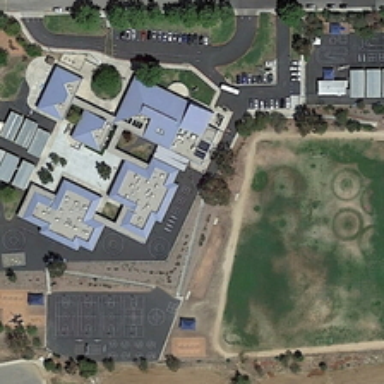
A large building and meadows are in a school .